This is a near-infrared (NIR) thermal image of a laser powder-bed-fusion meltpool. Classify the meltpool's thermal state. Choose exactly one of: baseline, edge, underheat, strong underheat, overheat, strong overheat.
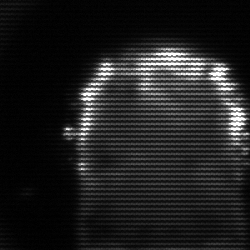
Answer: baseline